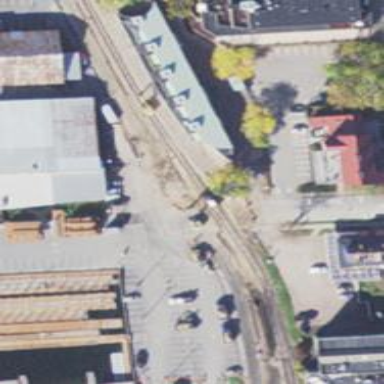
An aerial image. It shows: Level crossing along the railway.